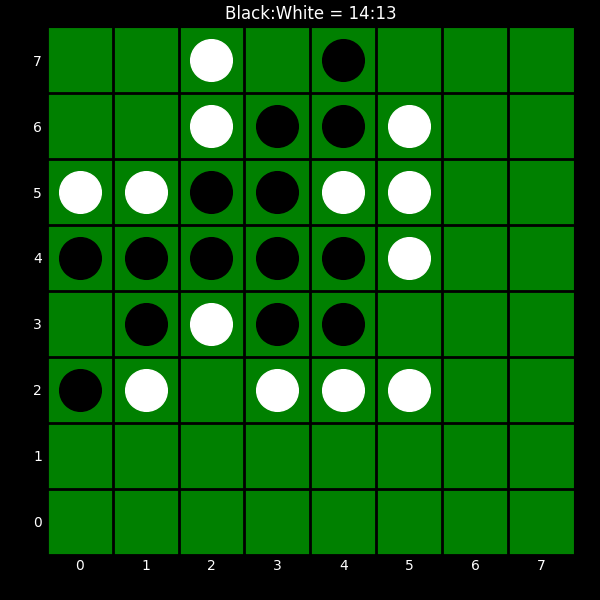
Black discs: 14
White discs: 13